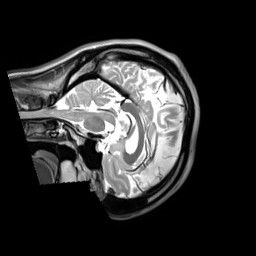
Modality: T2w
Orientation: sagittal
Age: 23
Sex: male
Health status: ill
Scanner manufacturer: siemens
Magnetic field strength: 3 T
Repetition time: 2.8 s
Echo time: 0.326 s